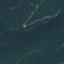
Land use / land cover: Forest